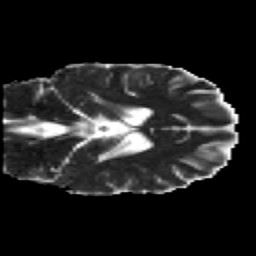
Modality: MD
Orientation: coronal
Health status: healthy
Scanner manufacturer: siemens
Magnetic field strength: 3 T
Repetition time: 12 s
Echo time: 0.092 s